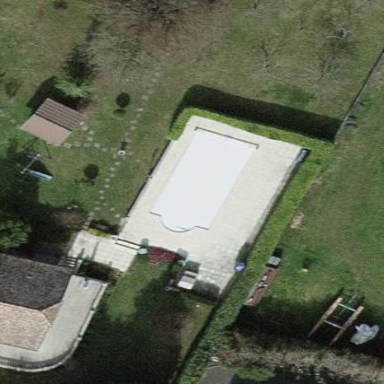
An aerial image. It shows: Swimming pool located in leisure land.